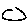
Label: circle